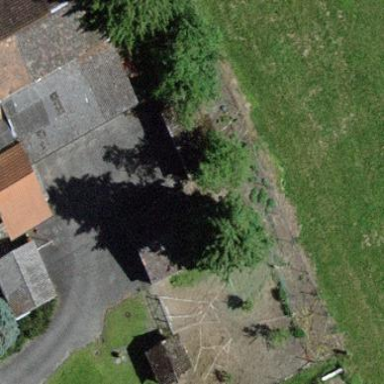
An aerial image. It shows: Garage.